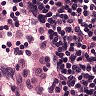
Metastatic tissue present: no